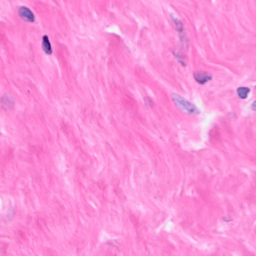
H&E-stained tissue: Breast